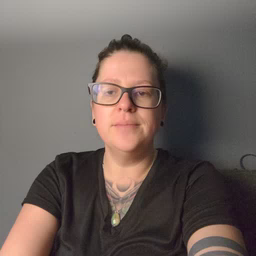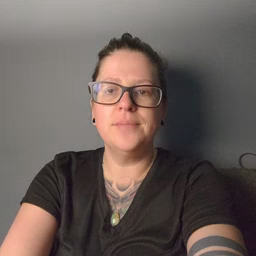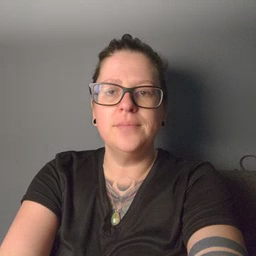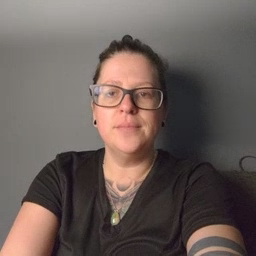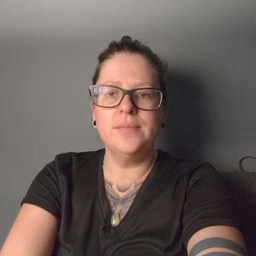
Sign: sleepy